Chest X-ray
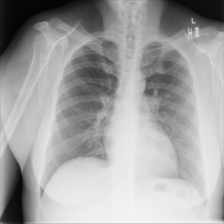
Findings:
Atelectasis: negative
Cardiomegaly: negative
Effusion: negative
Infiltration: negative
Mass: negative
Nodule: negative
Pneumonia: negative
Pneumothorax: negative
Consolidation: negative
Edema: negative
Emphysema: negative
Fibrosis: negative
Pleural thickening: negative
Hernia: negative